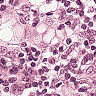
Metastatic tissue present: yes